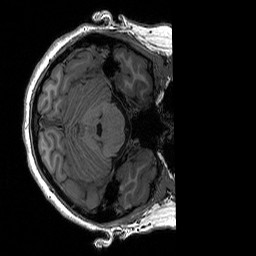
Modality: T1w
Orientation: axial
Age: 20
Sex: female
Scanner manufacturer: siemens
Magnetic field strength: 3 T
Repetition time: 2.53 s
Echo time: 0.0033 s